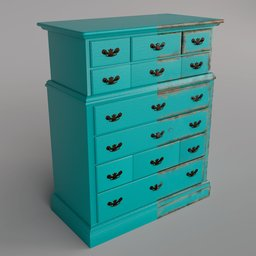
Label: furniture